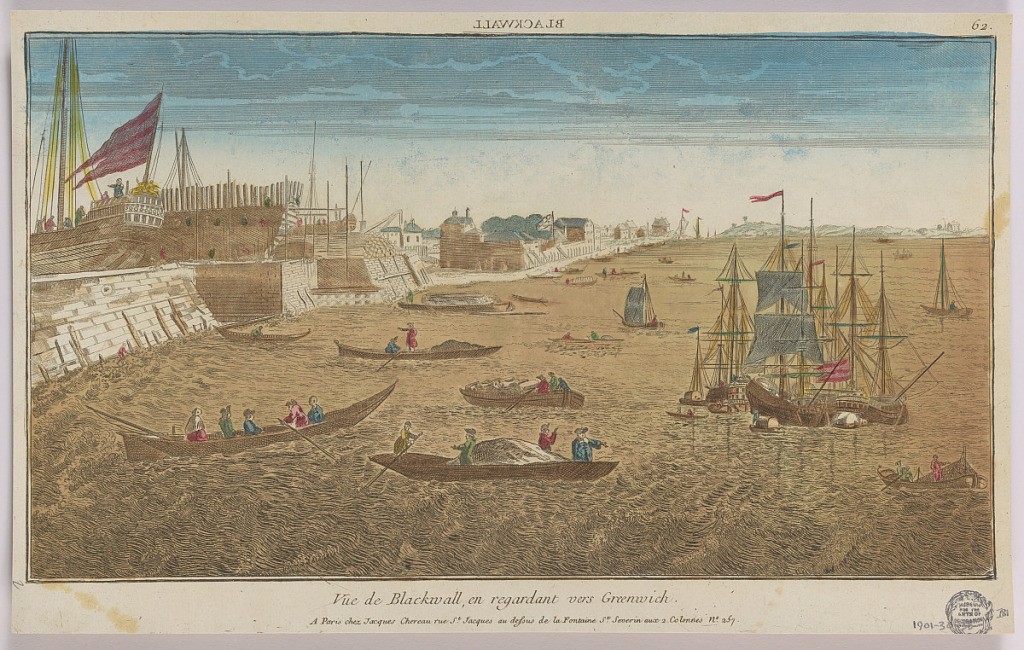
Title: Peep-show, Vue de Blackwall, en Regardant Vers Greenwich, 62
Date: ca. 1750
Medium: Engraving in ink with washes of watercolor on paper, mounted on scrapbook page
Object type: Print
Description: Peep-show print